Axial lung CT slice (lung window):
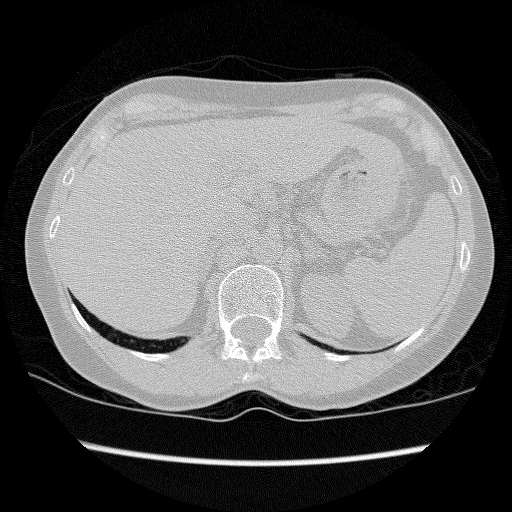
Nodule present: no